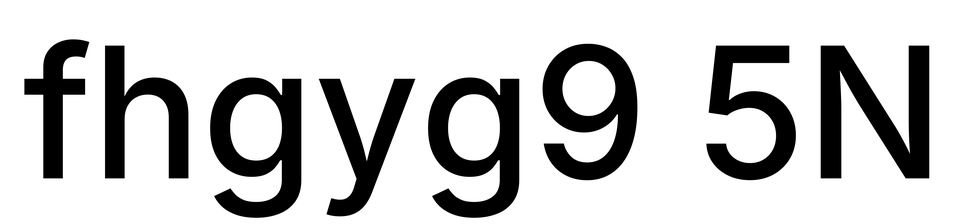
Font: Inter_Medium